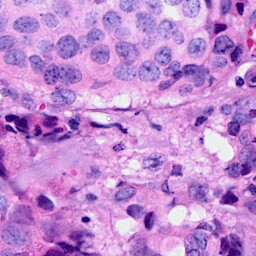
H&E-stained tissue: Breast